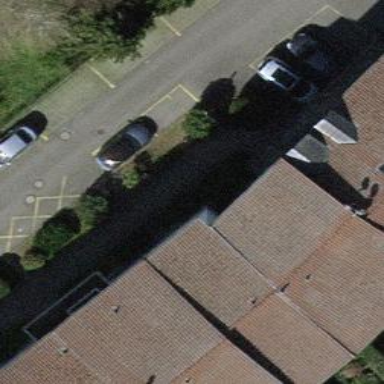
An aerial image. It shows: Asphalt road in residential area.